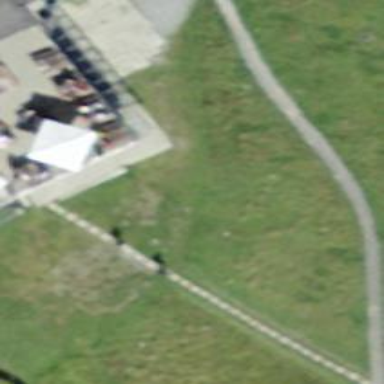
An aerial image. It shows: Retaining wall.